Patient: sex M, age 34
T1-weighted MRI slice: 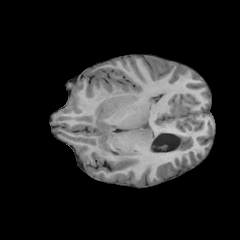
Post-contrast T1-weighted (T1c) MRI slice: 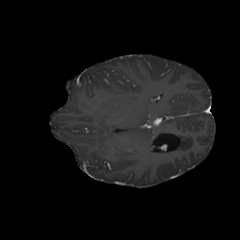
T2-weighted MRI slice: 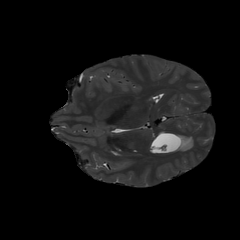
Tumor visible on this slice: no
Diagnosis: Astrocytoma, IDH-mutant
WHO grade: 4